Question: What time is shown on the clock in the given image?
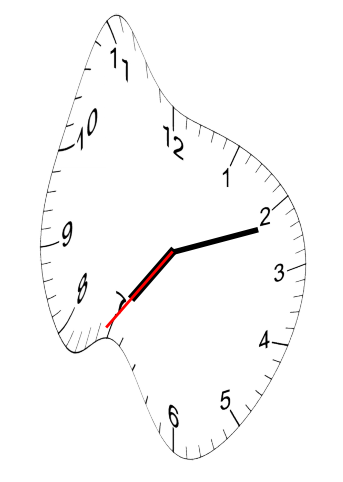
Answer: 07:11:36